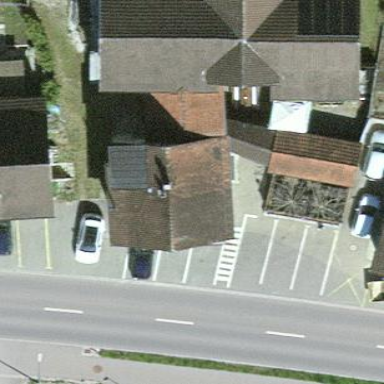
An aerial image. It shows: Restaurant building.